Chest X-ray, PA view. Patient: 14 years old, sex F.
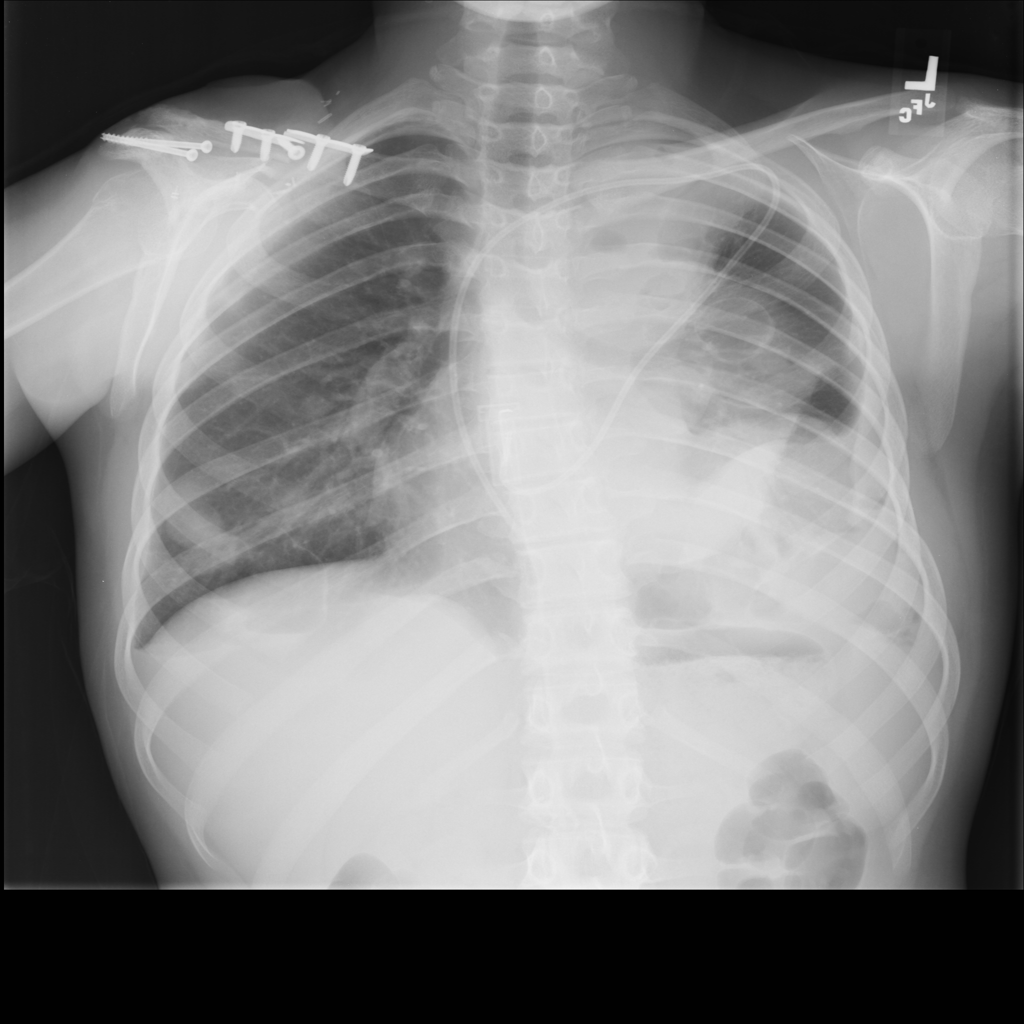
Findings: Effusion, Mass, Nodule